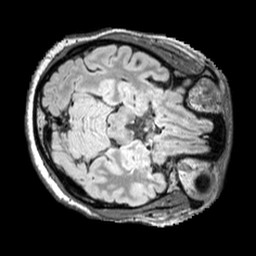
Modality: FLAIR
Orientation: axial
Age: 39
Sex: female
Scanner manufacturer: siemens
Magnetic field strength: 3 T
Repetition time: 5 s
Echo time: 0.387 s